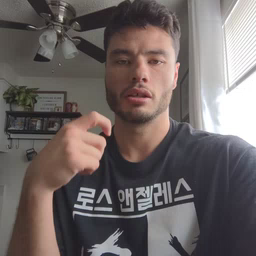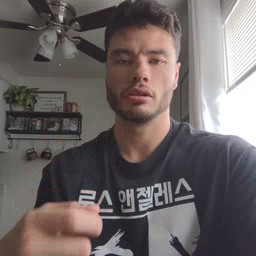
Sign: cow